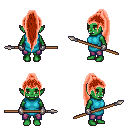
a pixel art fantasy rpg character, female body template, orc, green skin, teal tunic, magenta pants, red extra-long topknot hairstyle, metal gloves, spear, four views (front, back, left, right), 2x2 character sprite sheet, small pixel art, hard edges, no anti-aliasing